Question: So Ive got the Oswald Google font installed and I've noticed that it is not displaying correctly. From another computer that does not have it installed it appears fine. Does anyone know why this is the case? Should this be a concern since probably very few people have this font installed?
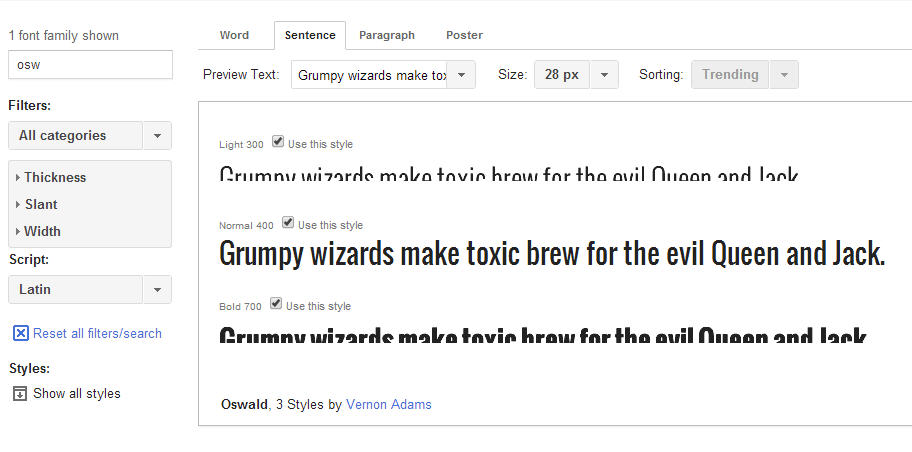
Answer: It seems that the local font is giving you problems. You can use the <URL> to disable the local font. Disabling it by defining an illegal font name will force the browser to load the web resource.
'''
src: local('☺️'),
'''